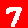
Digit: 7